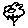
Label: flower